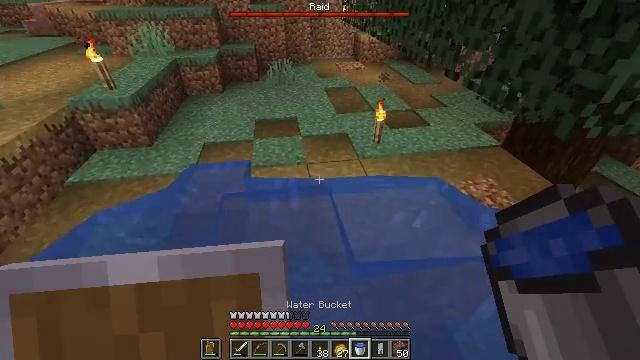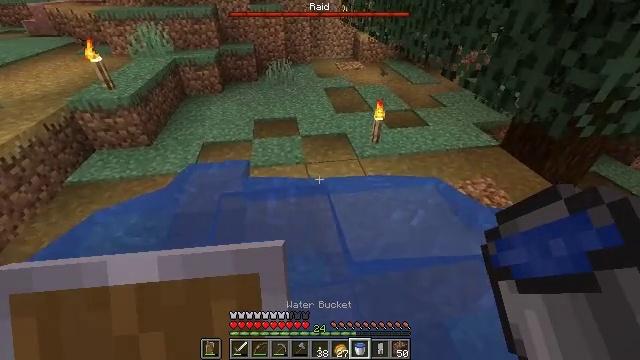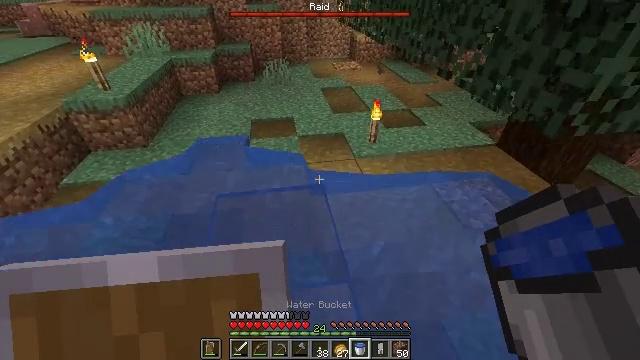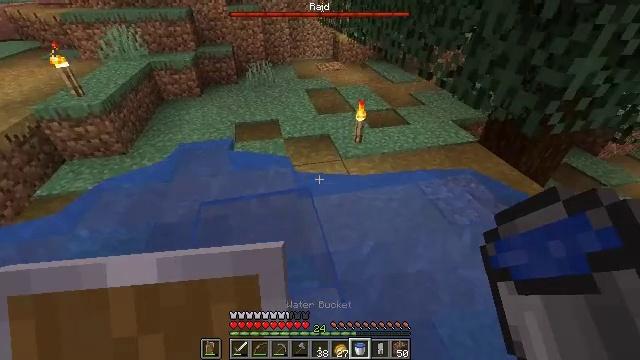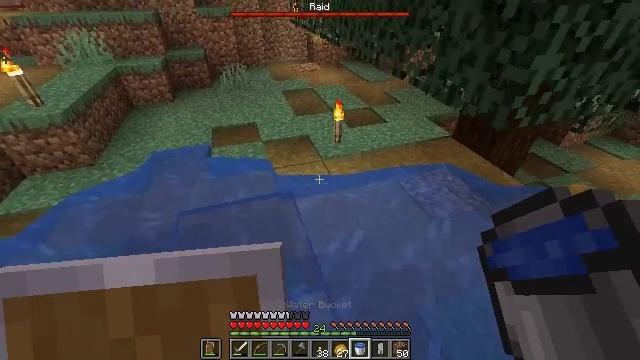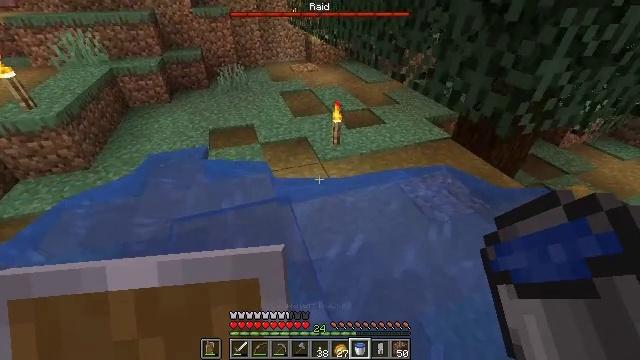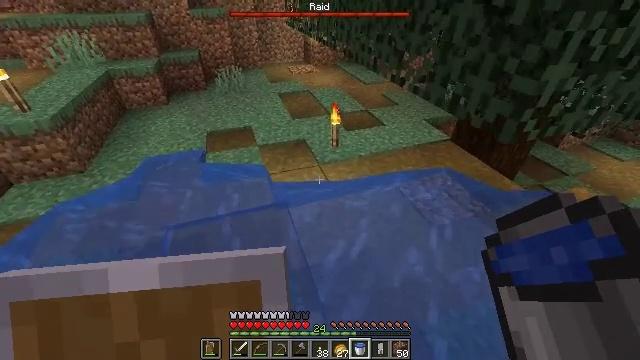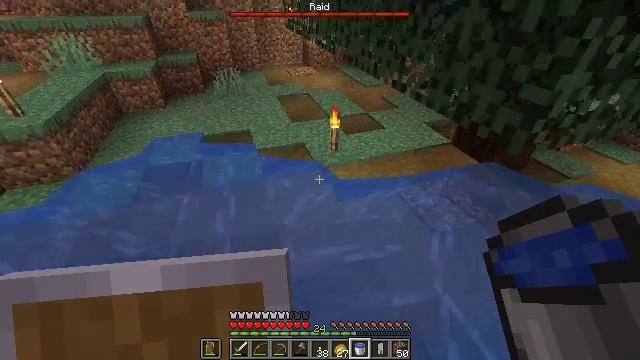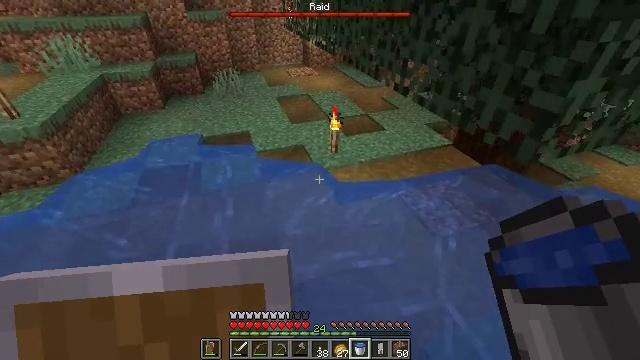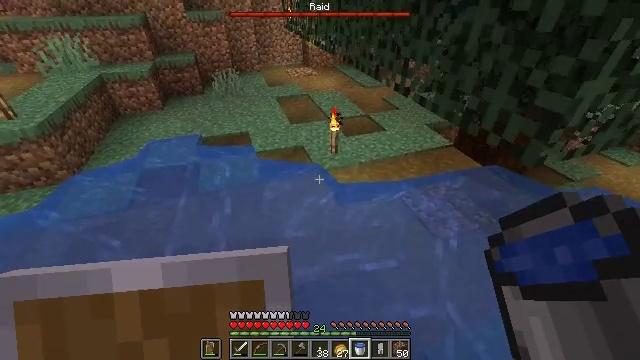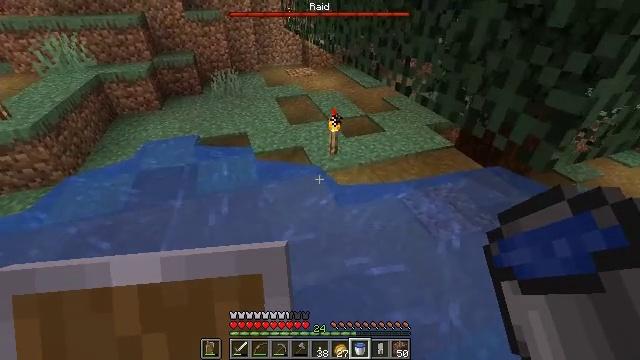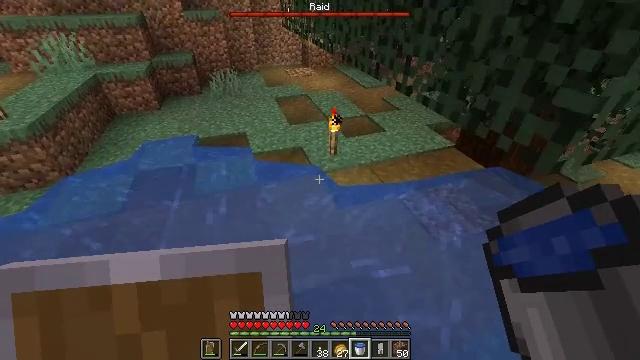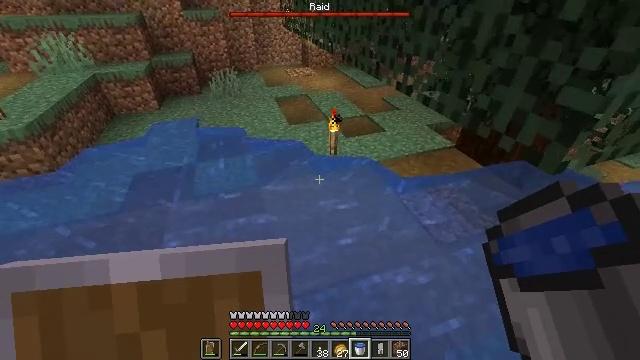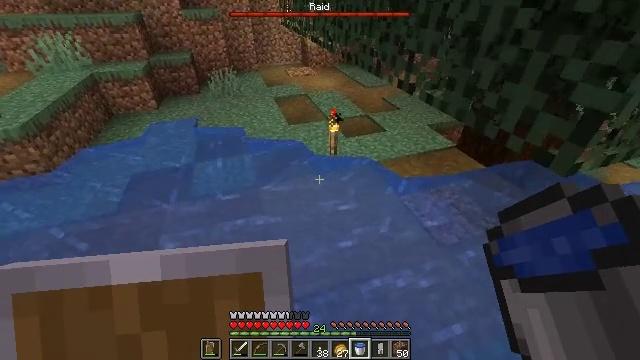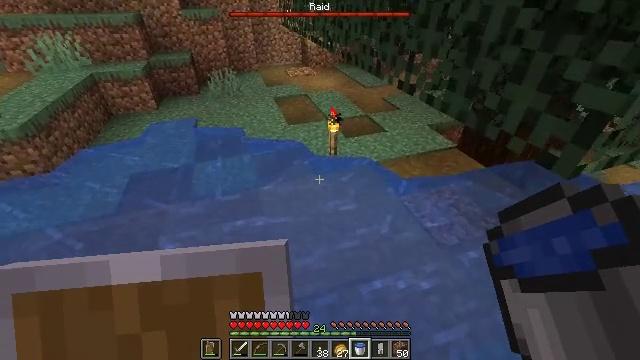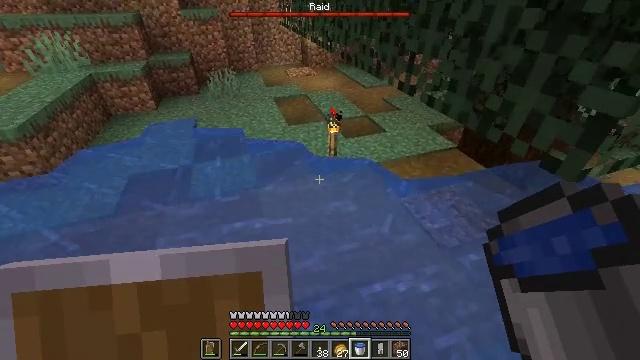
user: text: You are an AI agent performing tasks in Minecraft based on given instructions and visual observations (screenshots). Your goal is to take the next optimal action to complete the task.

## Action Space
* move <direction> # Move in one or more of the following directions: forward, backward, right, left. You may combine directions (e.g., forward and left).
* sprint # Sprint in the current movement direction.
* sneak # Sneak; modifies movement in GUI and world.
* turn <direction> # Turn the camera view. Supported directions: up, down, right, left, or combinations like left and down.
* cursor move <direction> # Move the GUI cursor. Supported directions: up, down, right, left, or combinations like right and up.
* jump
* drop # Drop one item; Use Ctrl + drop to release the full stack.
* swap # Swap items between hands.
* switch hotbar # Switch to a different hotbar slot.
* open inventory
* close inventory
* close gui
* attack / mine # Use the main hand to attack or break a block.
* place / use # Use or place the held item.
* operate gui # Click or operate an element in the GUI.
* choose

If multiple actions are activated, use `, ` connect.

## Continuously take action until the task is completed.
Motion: motion action
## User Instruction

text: Punch the spruce leaves to get saplings.
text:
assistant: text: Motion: no_op
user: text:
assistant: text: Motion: move forward
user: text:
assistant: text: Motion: move forward, turn right
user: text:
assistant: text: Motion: move forward, turn right
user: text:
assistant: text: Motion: move forward
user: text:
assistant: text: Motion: move forward
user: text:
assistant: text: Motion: move forward
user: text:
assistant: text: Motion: move forward
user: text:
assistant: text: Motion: no_op
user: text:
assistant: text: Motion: no_op
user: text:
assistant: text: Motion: no_op
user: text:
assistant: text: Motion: no_op
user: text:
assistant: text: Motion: no_op
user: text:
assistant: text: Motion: no_op
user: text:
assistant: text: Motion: no_op
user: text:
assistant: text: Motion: no_op
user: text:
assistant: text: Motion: no_op
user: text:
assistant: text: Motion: no_op
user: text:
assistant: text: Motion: no_op
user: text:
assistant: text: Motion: turn right and up
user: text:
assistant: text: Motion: turn up
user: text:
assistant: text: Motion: move forward
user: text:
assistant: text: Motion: move forward, turn up
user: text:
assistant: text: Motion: move forward, turn up
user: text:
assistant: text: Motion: move forward
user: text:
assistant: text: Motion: move forward
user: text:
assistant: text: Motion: move forward
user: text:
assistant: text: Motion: move forward
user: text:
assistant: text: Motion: move forward
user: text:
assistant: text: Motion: move forward